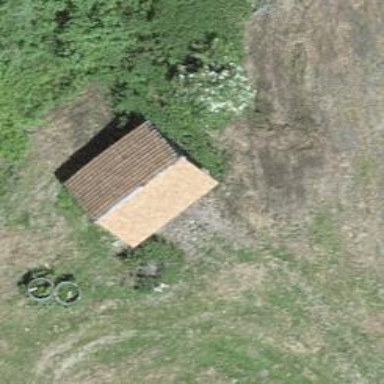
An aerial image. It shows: Farm auxiliary building.